Question: i want to make an image in vb.net which is a string
it should be made of 2 colors one as forecolor the other as a color surrounding the first one
how should i make it using code?
my result must be some thing like this image(yellow as forecolor and red! as background)

[the string is in persian]
right now i first make the string using
'''
Dim result As New Bitmap(100, 100)
Dim g As Graphics = Graphics.FromImage(result)
g.DrawString("My string", New Font("Arial", 40), New SolidBrush(Color.yellow), 22, 22)
'''
and then process this image by checking every single pixel and if they are close to the string i color them as red , the code is this
'''
kr = font_color.R
kg = font_color.G
kb = font_color.B
For i = 0 To (img.Height - 1) Step 1
prg.Value = prg.Value + 1
For j = 0 To (img.Width - 1)
If (kr = img.GetPixel(j, i).R And kg = img.GetPixel(j, i).G And kb = img.GetPixel(j, i).B) Then
'some code
ElseIf (isnabor(j, i) = True) Then'checks if it is close enough or not
img.SetPixel(j, i, back_color)
Else
img.SetPixel(j, i, Color.Transparent)
End If
Next
Next
'''
The problem is that it takes a long time for a large image
any better way?
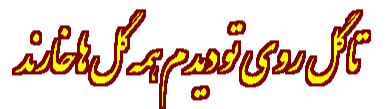
Answer: Try using GraphicsPath. Check the following links for more information
- <URL>